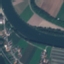
Land use / land cover: River